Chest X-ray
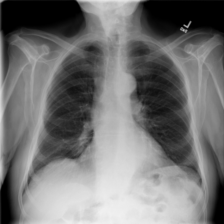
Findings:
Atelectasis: negative
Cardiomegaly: negative
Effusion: negative
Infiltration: negative
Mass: negative
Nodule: negative
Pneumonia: negative
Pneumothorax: negative
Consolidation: negative
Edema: negative
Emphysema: negative
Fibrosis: positive
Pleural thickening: negative
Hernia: negative